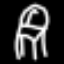
Label: chair